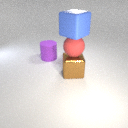
large red rubber sphere below large blue rubber cube